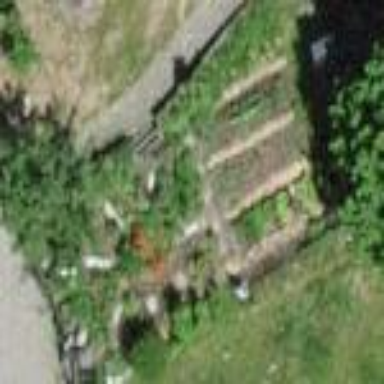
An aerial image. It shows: Garden that is leisure land.